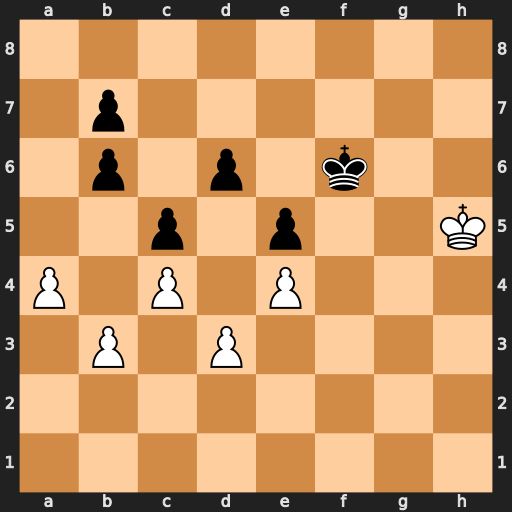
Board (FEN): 8/1p6/1p1p1k2/2p1p2K/P1P1P3/1P1P4/8/8
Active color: w
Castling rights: -
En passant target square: -
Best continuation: Kh6 Ke6 Kg6 Ke7 Kg7